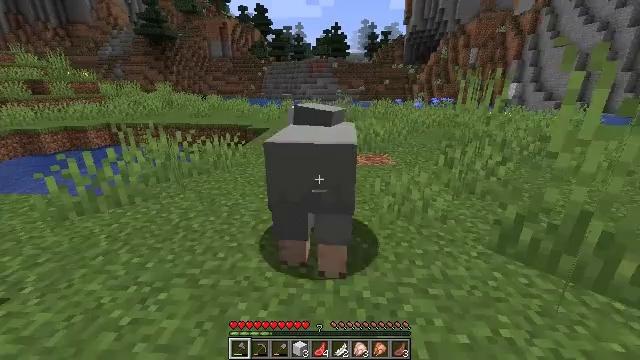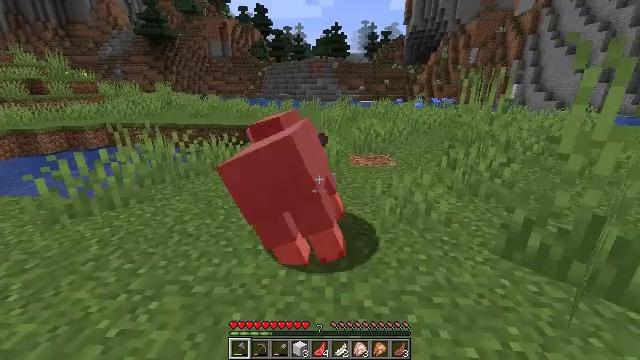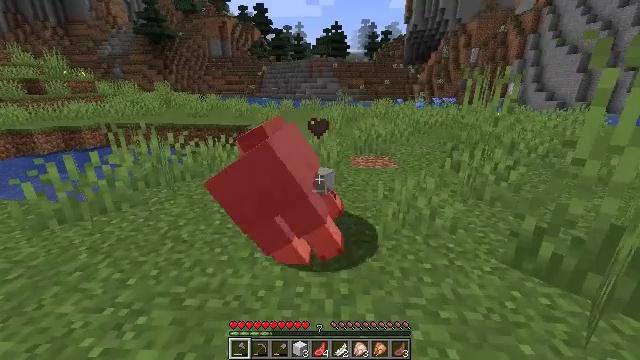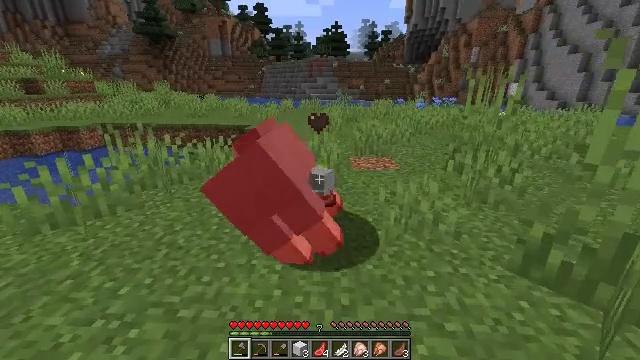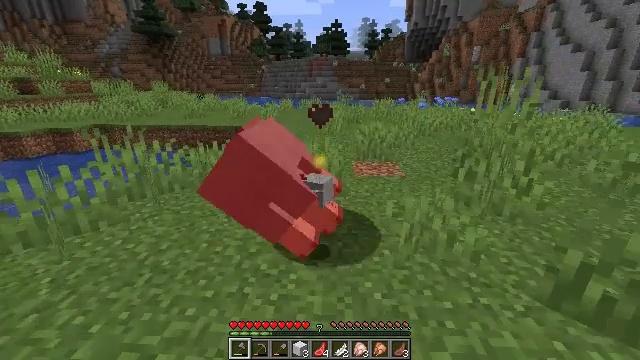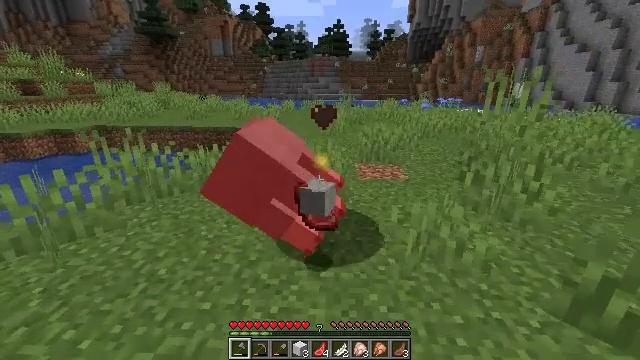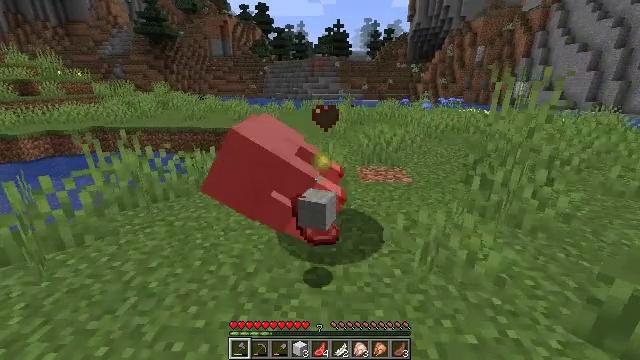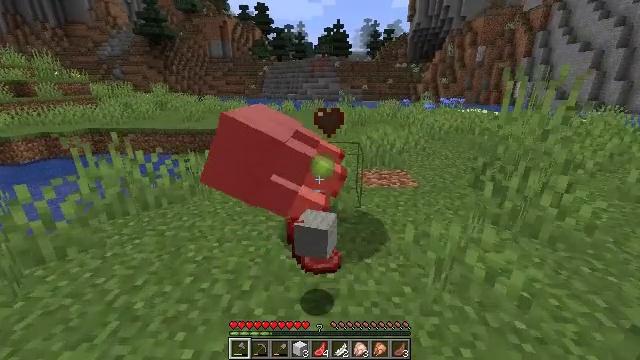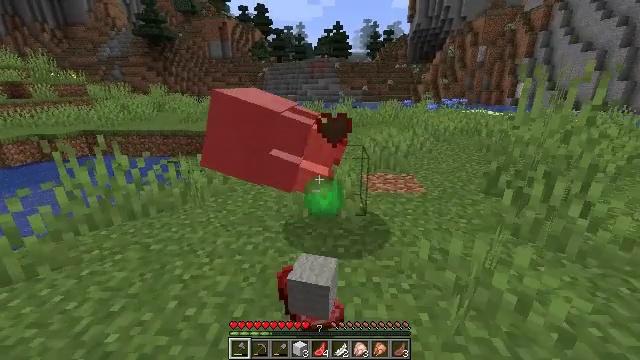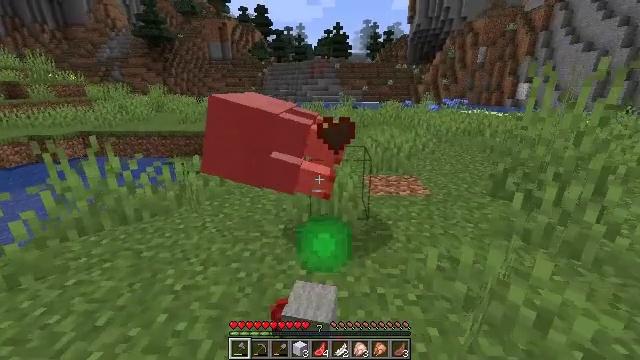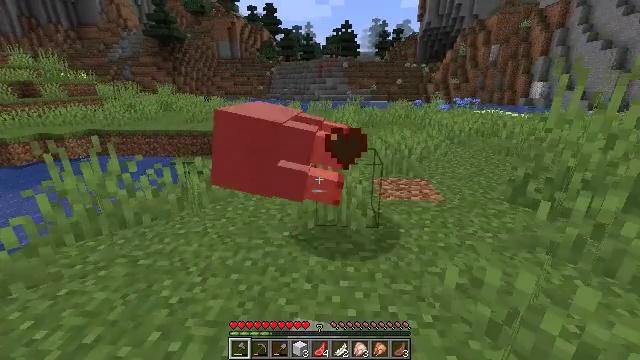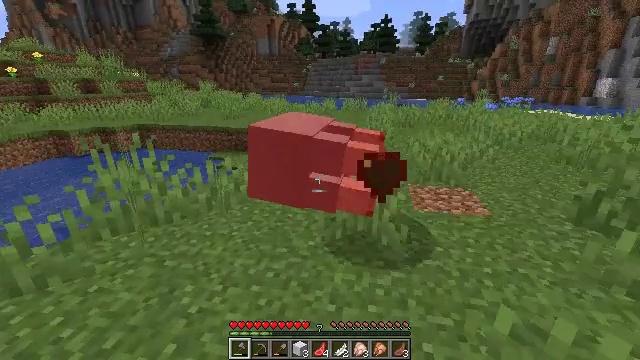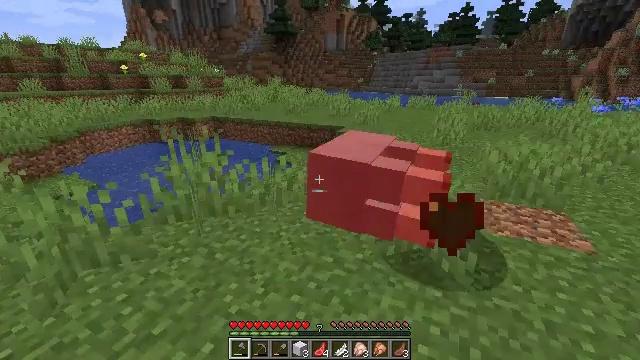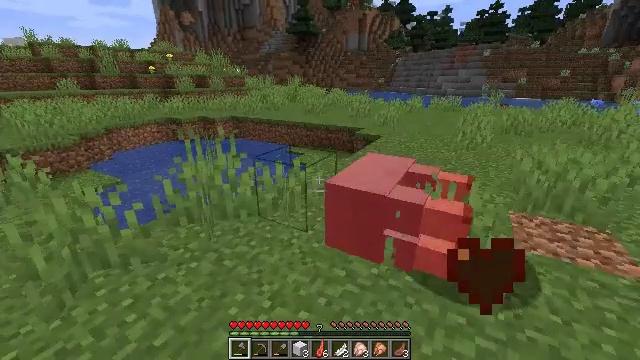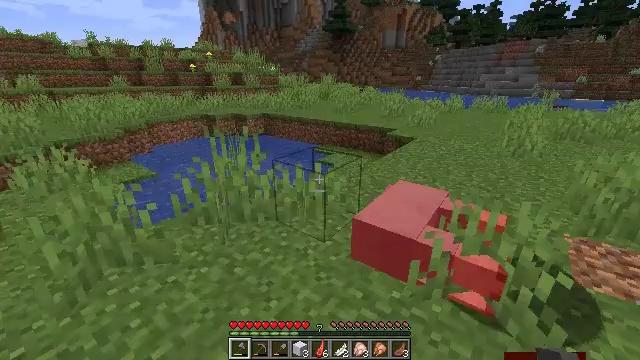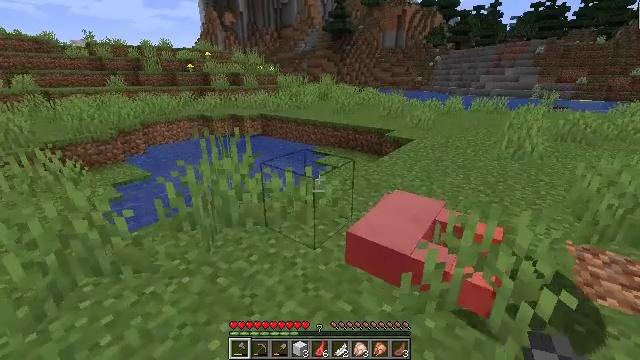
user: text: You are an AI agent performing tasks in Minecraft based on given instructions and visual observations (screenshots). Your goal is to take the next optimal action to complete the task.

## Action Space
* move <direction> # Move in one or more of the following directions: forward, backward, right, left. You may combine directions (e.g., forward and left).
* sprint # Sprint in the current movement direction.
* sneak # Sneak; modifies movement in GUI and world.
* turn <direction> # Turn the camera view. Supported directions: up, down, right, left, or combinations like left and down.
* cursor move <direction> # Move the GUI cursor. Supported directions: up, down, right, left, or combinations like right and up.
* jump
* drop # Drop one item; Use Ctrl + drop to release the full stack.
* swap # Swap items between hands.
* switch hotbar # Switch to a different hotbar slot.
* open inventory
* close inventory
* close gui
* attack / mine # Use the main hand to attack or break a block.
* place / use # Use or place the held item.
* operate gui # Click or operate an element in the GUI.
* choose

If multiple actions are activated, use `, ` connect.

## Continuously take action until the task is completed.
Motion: motion action
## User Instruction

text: Remove a feather from the inventory.
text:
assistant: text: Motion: move forward
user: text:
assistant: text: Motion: move forward
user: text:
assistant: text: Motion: move forward
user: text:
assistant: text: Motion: move forward
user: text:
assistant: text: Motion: move forward
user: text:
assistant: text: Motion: move forward
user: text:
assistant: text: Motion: move forward
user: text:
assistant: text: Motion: move forward
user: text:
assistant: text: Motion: move forward
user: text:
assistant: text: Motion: move forward, turn left
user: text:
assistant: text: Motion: move forward, turn left
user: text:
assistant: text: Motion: move forward, turn left
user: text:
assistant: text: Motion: move forward, turn left
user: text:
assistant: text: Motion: move forward and move right, turn left
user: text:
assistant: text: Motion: move forward and move right
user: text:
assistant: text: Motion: move forward and move right
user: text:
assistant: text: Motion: move forward and move right, turn up
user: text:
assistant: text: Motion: move forward
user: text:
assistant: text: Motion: move forward and move right
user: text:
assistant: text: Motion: move forward and move right
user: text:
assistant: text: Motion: move forward and move right
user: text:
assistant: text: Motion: move forward and move right, turn left
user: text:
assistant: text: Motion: move forward, turn left
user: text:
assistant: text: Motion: move forward, turn left
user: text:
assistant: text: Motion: move forward and move right, turn left
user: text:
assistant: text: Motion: move forward and move right, turn left and down
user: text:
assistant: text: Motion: move forward and move right, turn left and down
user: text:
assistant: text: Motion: move forward, turn left and down
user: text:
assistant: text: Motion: move forward, turn left
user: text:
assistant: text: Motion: move forward